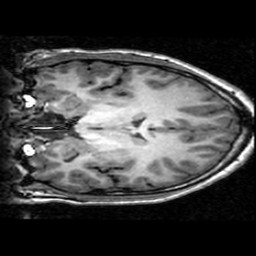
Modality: T1w
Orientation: coronal
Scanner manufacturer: ge
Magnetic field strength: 3 T
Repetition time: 0.009048 s
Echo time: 0.001844 s